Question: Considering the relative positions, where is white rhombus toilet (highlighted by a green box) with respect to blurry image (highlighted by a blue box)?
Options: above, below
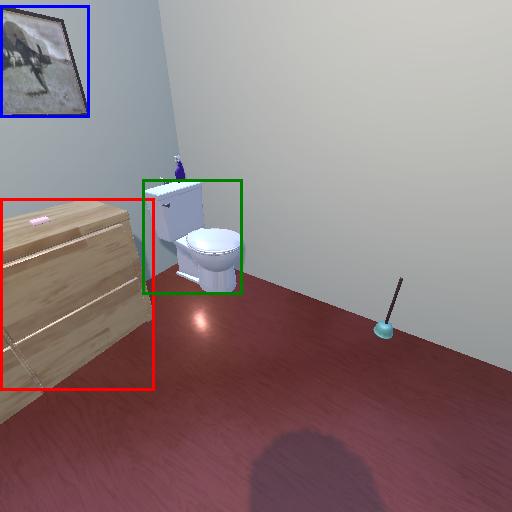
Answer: above